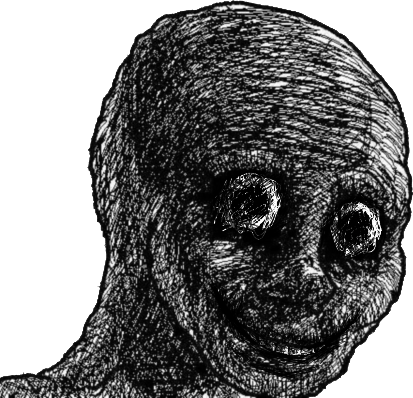
Label: 5_Withered_Wojak